Question:
I am making an eCommerce app in which when button is pressed in activity, the details of that respective product is added under the collection with the as the document name with the fields as shown in the photo. Now there will be multiple users adding the products but they are filtered with the help of . So my question is when I place the order in placeOrder activity, I want to change the value of the field form cart to order for that particular uid. How to do that???
'''
placeOrder.setOnClickListener(new View.OnClickListener() {
@Override
public void onClick(View view) {
db.collection("Pending")
.whereEqualTo("uid", user.getUid())
.get().addOnCompleteListener(new OnCompleteListener<QuerySnapshot>() {
@Override
public void onComplete(@NonNull Task<QuerySnapshot> task) {
Map<String, Object> cartMap = new HashMap<>();
cartMap.put("state", "orders");
db.collection("Pending").document().update(cartMap)
.addOnCompleteListener(new OnCompleteListener<Void>() {
@Override
public void onComplete(@NonNull Task<Void> task) {
finish();
}
});
}
});
}
});
'''
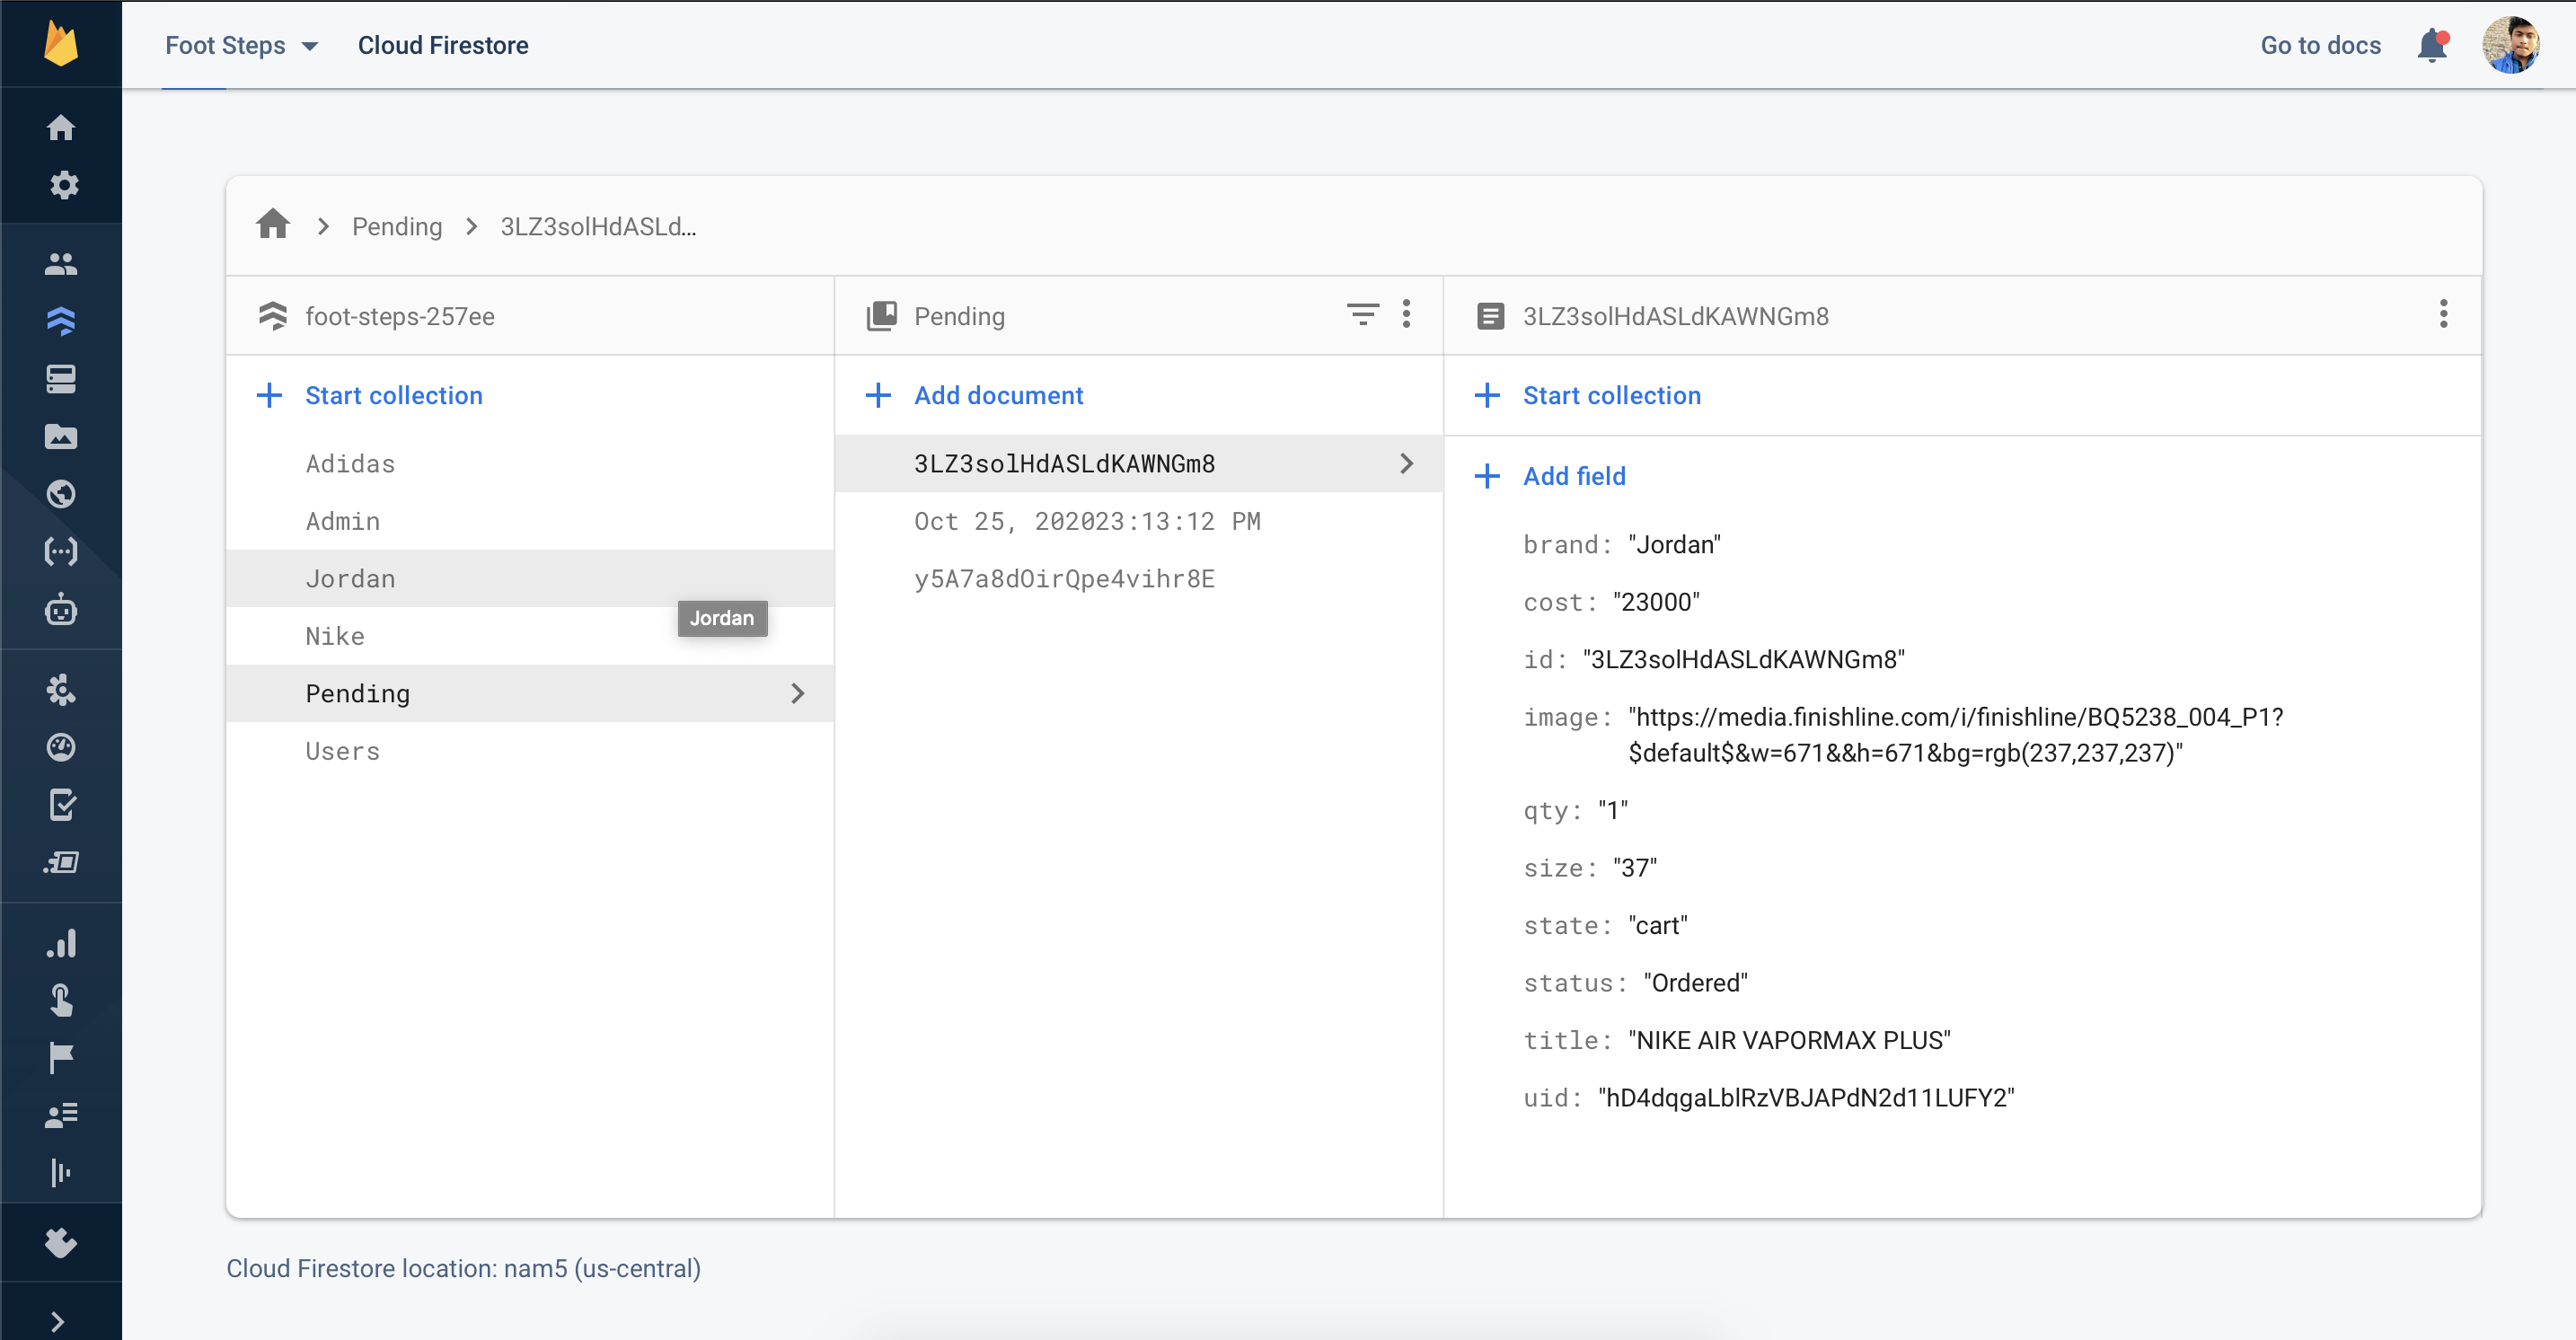
Answer: There are two problems with your code. The first is the call of the '.document()' method without passing any argument, which actually creates a new id. The second problem is that you are not looping to get the result. So to solve this, please use the following lines of code:
'''
placeOrder.setOnClickListener(new View.OnClickListener() {
@Override
public void onClick(View view) {
db.collection("Pending")
.whereEqualTo("uid", user.getUid())
.get()
.addOnCompleteListener(new OnCompleteListener<QuerySnapshot>() {
@Override
public void onComplete(@NonNull Task<QuerySnapshot> task) {
if (task.isSuccessful()) {
for (QueryDocumentSnapshot document : task.getResult()) {
db.collection("Pending").document(document.getId()).update("state", "orders")
.addOnCompleteListener(new OnCompleteListener<Void>() {
@Override
public void onComplete(@NonNull Task<Void> task) {
//finish();
}
});
}
}
}
});
}
});
'''
Be also aware that calling 'finish();' will finish the activity when the first update completes, that's the reason why I commented that line.